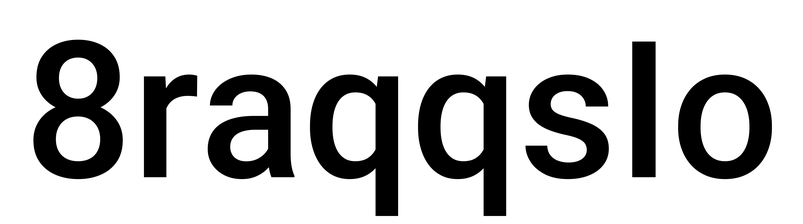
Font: Roboto_Medium